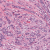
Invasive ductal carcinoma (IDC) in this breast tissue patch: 1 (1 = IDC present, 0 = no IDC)